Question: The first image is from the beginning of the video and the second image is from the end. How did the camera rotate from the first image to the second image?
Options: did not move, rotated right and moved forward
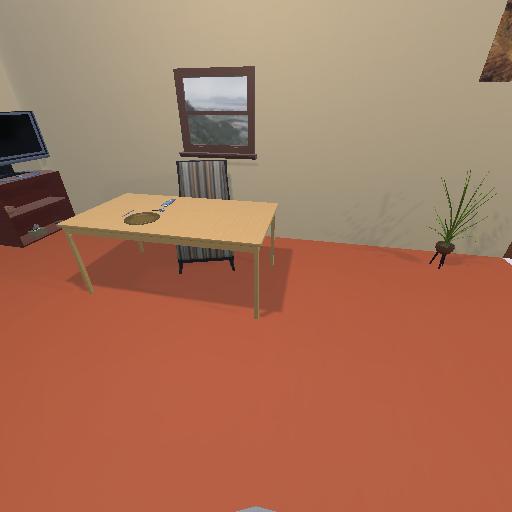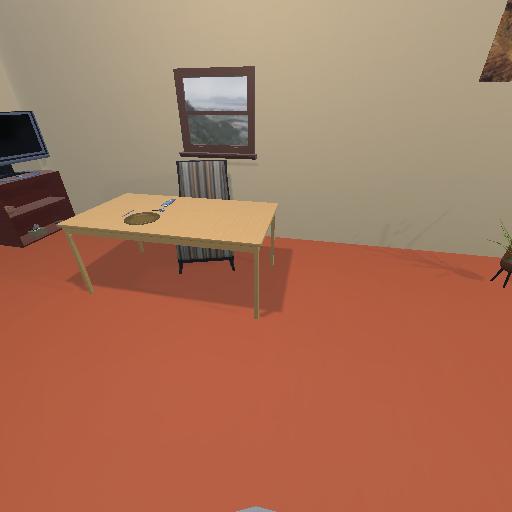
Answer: did not move